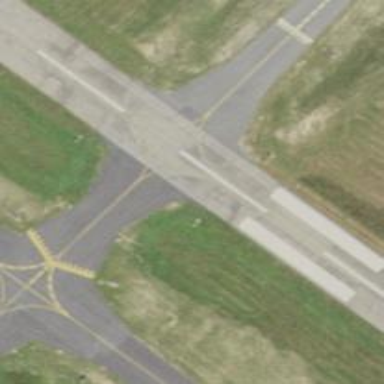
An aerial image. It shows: View of taxiway at the airport.